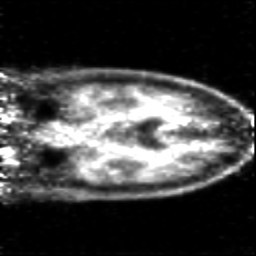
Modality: PET
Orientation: coronal
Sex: male
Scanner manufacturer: siemens